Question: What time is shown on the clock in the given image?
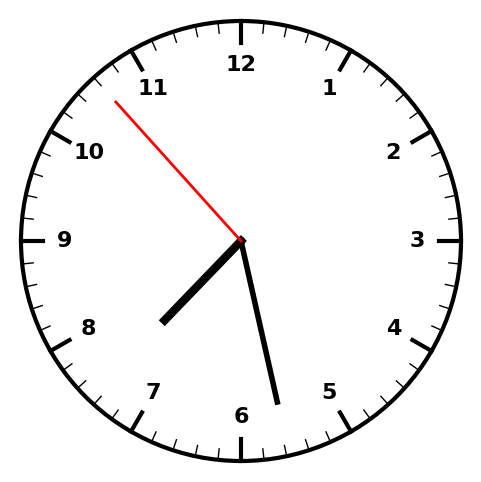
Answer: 07:27:53